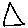
Label: triangle